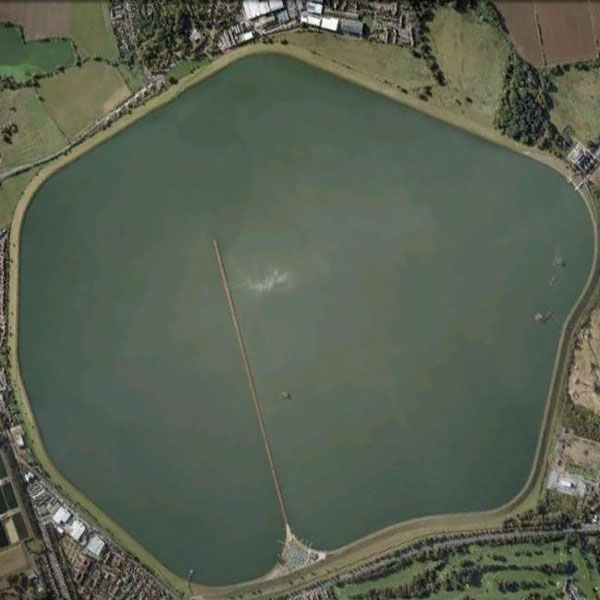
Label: Pond